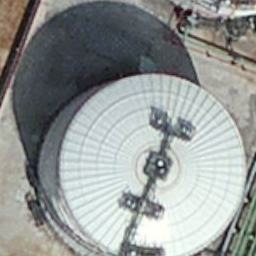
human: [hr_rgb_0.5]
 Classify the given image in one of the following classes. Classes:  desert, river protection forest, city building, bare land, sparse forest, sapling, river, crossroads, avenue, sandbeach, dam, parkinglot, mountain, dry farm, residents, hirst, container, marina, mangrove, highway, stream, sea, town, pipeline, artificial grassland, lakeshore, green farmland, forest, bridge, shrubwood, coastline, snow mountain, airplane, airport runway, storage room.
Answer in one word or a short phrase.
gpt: storage room